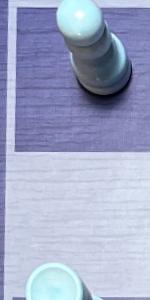
Label: Empty